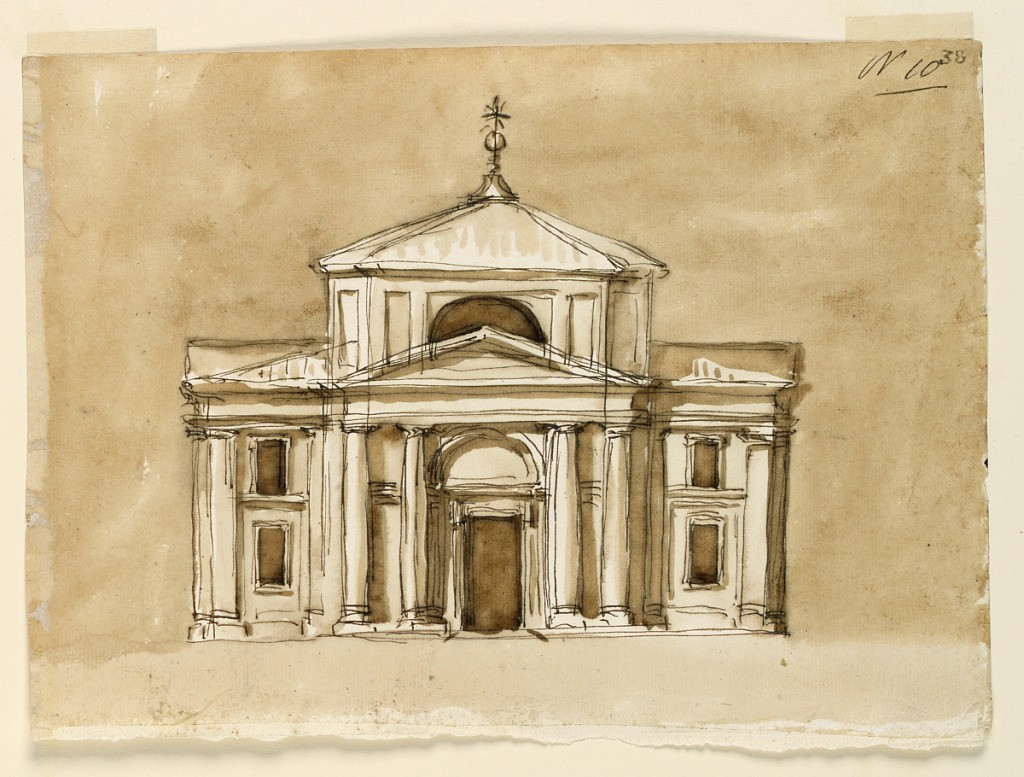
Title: Elevation of a Church for Monte Vergine
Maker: Giuseppe Barberi, Italian, 1746–1809
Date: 1784
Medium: Pen and brown ink, brush and brown wash, graphite on lined off-white laid paper
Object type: Drawing
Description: Cross scheme with dome. Four embedded columns support the entablature and a triangular pediment in the central section of the facade; it is flanked by bays showing two windows in a vertical row.